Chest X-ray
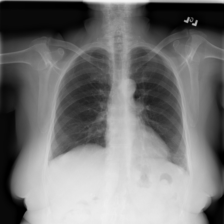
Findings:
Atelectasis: negative
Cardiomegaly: negative
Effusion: negative
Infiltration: negative
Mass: negative
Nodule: negative
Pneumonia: negative
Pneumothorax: negative
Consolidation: negative
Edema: negative
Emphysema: negative
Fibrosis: negative
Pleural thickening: negative
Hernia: negative